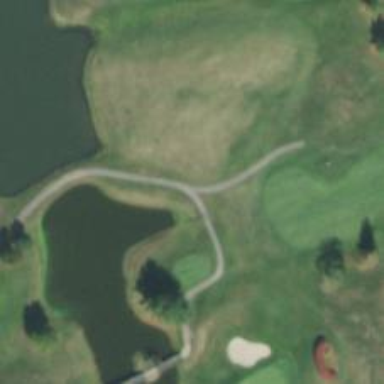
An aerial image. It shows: Path for both roads and golfers.